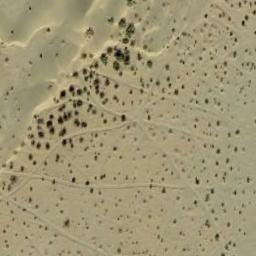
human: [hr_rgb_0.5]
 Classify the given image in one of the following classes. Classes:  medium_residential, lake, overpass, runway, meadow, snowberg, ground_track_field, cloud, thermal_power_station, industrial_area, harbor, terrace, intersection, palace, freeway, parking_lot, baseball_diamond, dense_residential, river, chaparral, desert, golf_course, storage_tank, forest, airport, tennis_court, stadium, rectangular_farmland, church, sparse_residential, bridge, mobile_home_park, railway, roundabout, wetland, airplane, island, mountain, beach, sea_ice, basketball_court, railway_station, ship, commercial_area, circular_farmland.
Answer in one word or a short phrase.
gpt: chaparral